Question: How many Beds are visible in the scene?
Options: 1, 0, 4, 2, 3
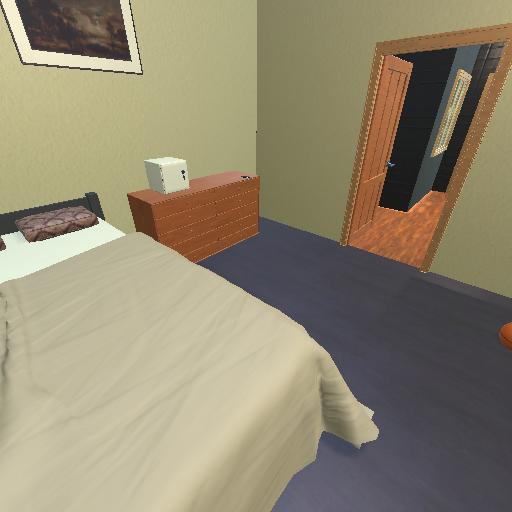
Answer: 1